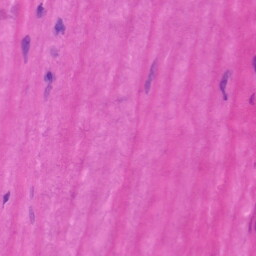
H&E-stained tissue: Tonsil